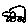
Label: car